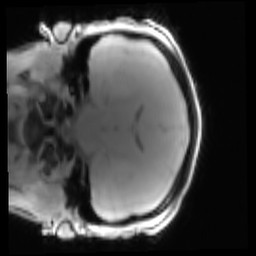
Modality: PDw
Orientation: coronal
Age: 20
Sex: female
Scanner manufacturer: siemens
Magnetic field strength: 3 T
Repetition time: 0.25 s
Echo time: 0.00103 s